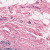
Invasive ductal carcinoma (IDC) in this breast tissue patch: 0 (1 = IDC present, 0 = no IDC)